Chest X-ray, PA view. Patient: 32 years old, sex M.
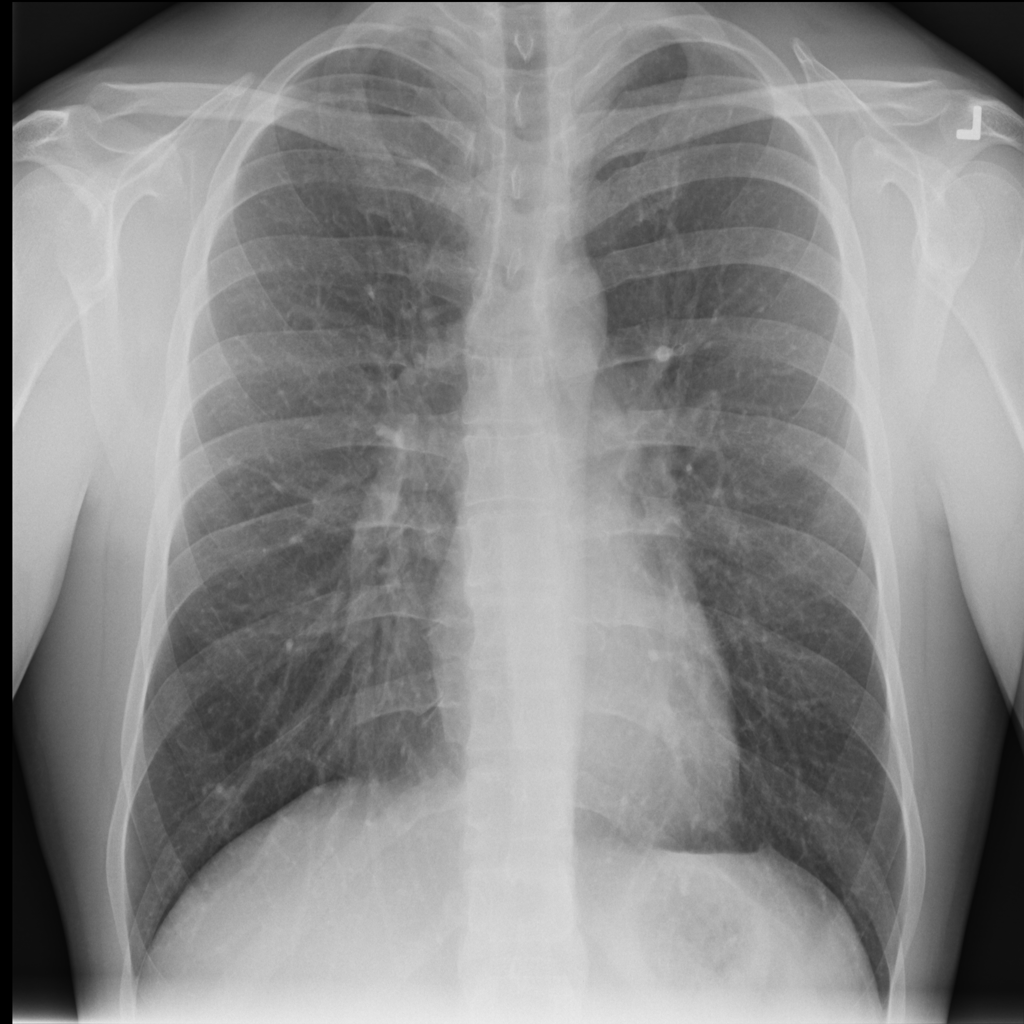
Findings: No Finding